Question: I created a document via Sphinx with the 'make latexpdf' command.
Now I have the problem that LaTeX is setting my picture at the top directly after the text and at the bottom of the image it puts 3 or 4 linebreaks.
Is there a possibility to get 1 space at the top and 1 space at the bottom of the picture without
having to use a '\' in the syntax?
My code:
'''
title:
===========
some text
.. image:: screenshots/manage_products.png
some more text
another title:
===========
'''
EDIT: Here a little Screenshot to show you my problem. I also looked into the main documentation of Sphinx (+ Syntax documentation) and found no answer for this problem!

Btw: Ignore the red arrow plz.
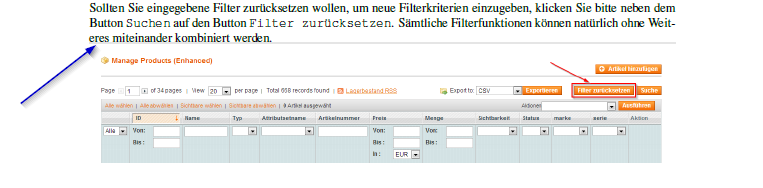
Answer: You could use the .. figure:: directive to add the extra spacing you would like around your image.
'''
title:
===========
some text
.. figure:: screenshots/manage_products.png
some more text
'''
I like using the figure directive more as well, since you have some additional control elements to your image, such as labeling.
'''
.. figure::
Your figure text here
'''